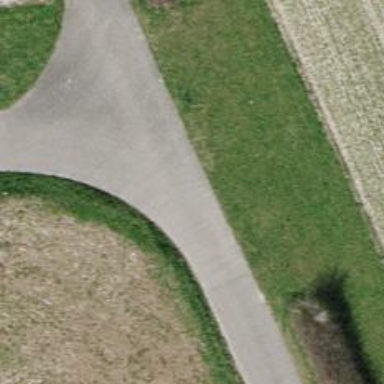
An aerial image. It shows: Track with grade1 tracktype.